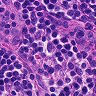
Metastatic tissue present: no